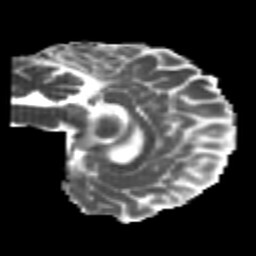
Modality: MD
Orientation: sagittal
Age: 22
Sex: female
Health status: healthy
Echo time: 0.074 s